Field crop: maize
Growth stage: 2
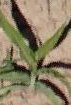
Species: maize